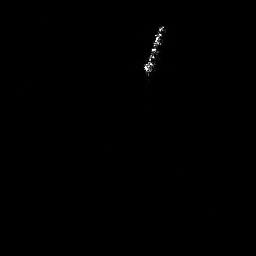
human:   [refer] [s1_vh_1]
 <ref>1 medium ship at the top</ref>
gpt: <box>[[55, 8, 63, 29, 0]]</box>